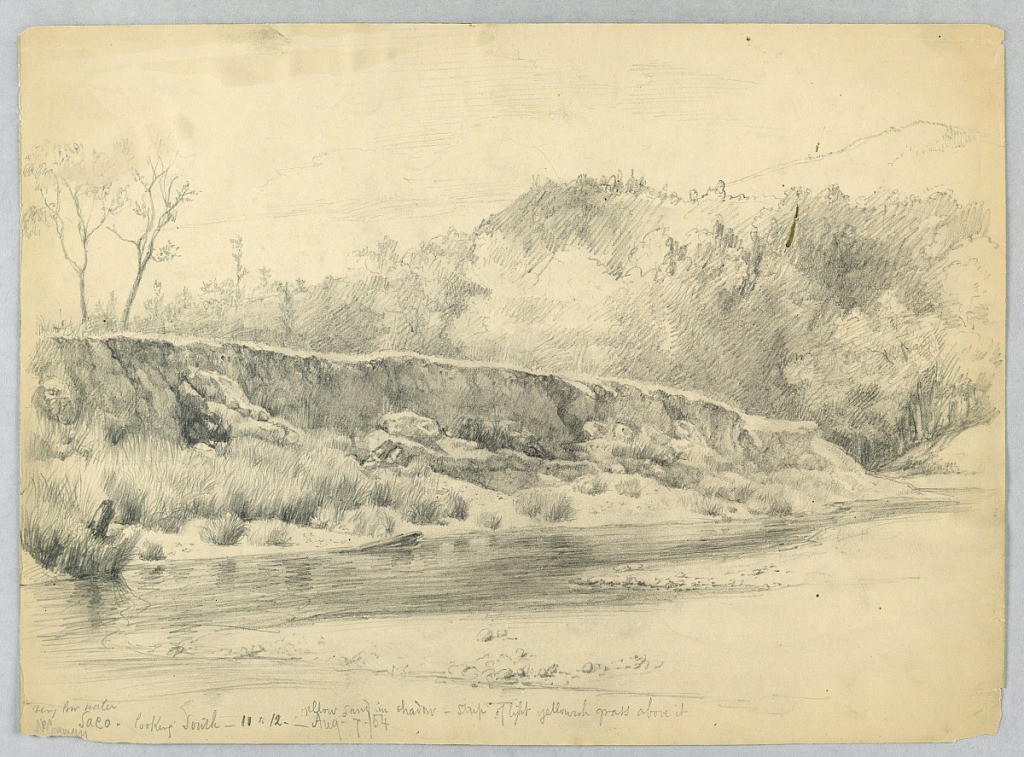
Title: Saco River, North Conway, New Hampshire
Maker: Daniel Huntington, American, 1816–1906
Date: August 7, 1854
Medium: Graphite on paper
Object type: Drawing
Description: The river, low in foreground, with pebbles showing. Ridge, slanting down from left to right. Beyond, a forest, with a mountain in distance at right.